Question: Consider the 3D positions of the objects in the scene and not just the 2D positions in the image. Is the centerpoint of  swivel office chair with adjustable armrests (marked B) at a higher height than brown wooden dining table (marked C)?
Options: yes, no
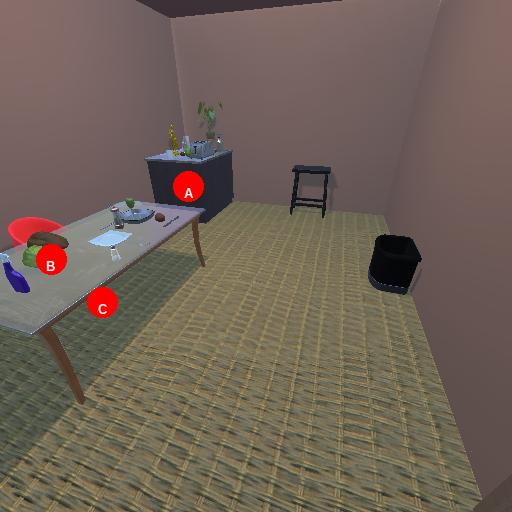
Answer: yes